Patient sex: M
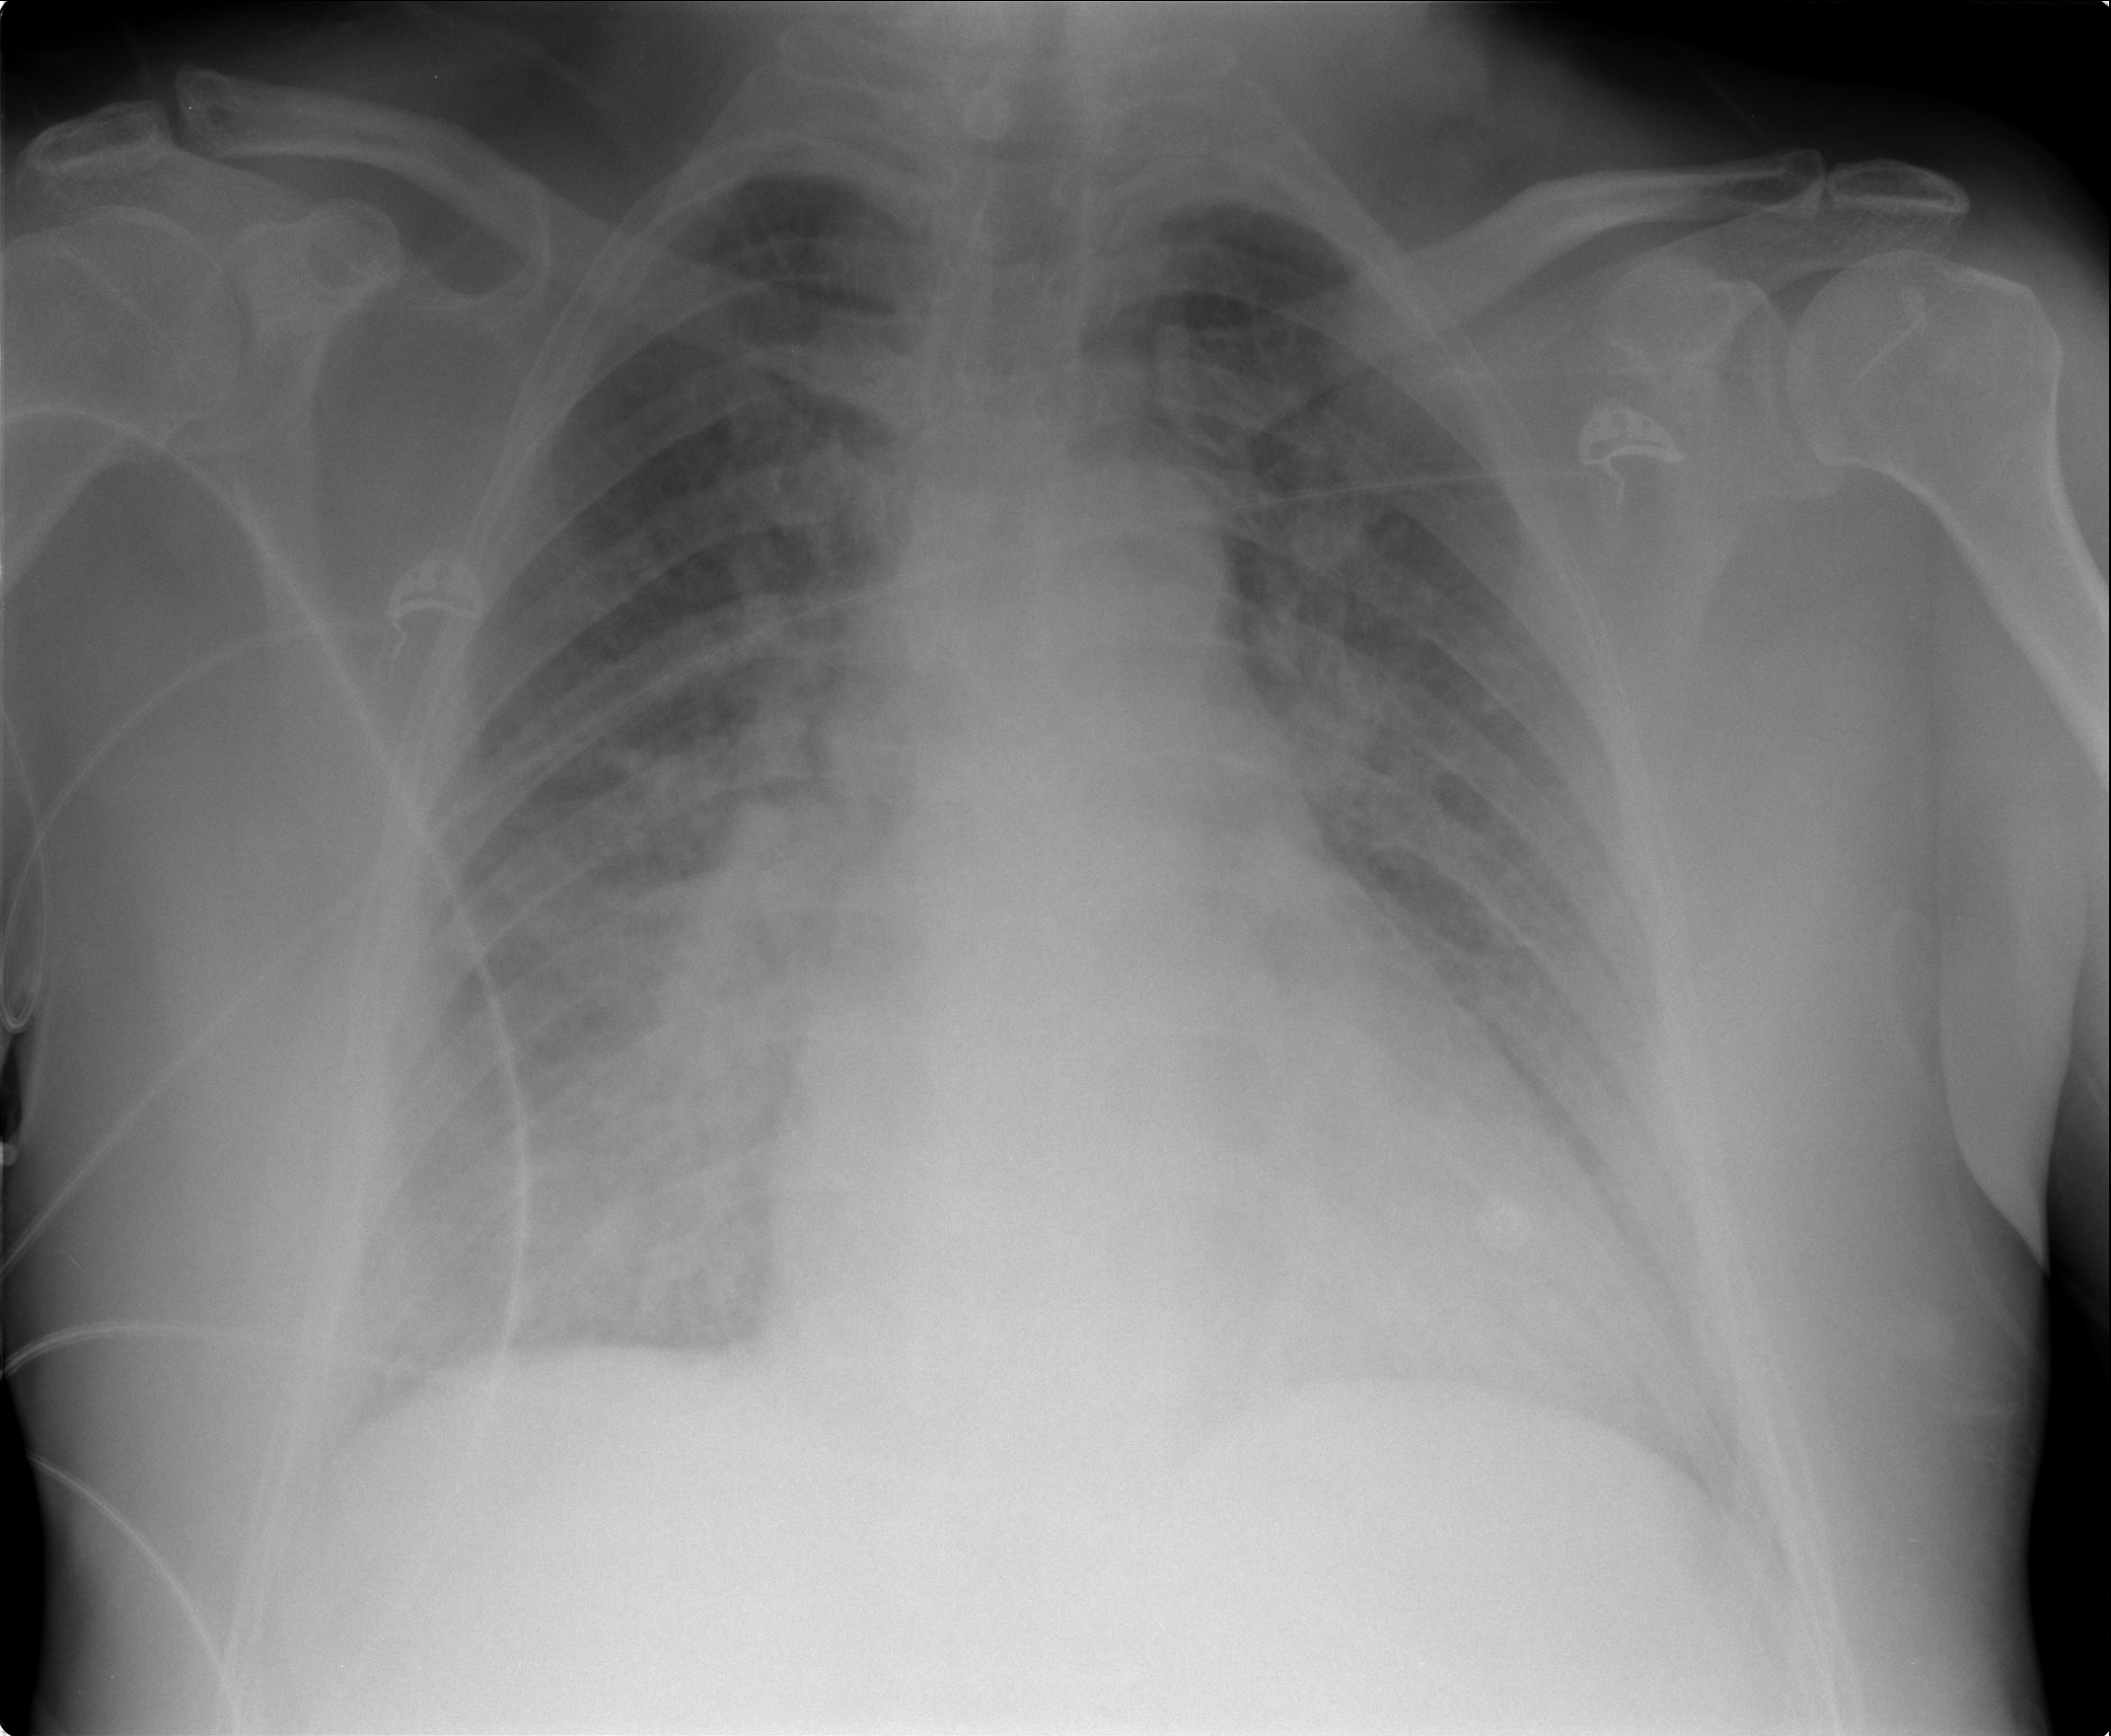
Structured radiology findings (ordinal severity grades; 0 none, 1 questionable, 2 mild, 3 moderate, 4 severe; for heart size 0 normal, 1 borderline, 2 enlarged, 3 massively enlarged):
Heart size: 2
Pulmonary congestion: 2
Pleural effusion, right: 2
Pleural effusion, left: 2
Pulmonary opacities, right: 2
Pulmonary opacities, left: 0
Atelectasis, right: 2
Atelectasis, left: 2